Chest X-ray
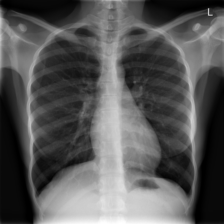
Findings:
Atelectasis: negative
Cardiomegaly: negative
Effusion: negative
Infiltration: negative
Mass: negative
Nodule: negative
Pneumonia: negative
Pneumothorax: negative
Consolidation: negative
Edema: negative
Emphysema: negative
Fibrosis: negative
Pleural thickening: negative
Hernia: negative